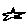
Label: star